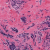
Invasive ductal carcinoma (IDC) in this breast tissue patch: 1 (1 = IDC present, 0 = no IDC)